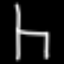
Label: chair